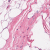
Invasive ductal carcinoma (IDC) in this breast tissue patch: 0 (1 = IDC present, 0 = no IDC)